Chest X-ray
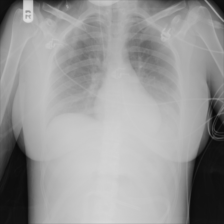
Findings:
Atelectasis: negative
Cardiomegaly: negative
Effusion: negative
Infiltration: negative
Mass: negative
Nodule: negative
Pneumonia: negative
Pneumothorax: negative
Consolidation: negative
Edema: negative
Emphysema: negative
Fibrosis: negative
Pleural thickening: negative
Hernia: negative